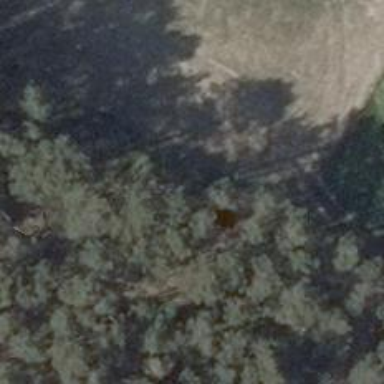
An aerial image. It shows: Hunting stand.